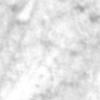
Label: no_change